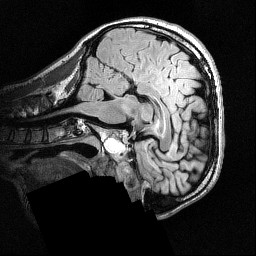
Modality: FLAIR
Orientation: sagittal
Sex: male
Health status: ill
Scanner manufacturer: siemens
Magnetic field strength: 3 T
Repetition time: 7 s
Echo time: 0.372 s